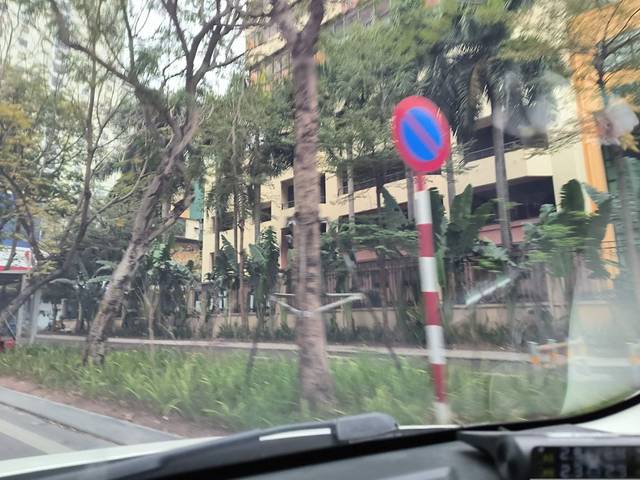
Region: Vietnam
Coordinates: 21.019, 105.81